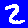
Digit: 2